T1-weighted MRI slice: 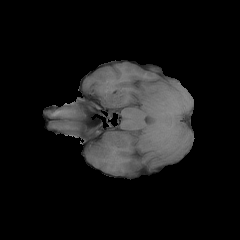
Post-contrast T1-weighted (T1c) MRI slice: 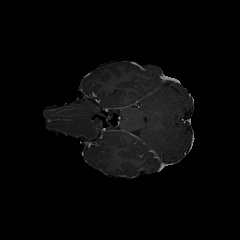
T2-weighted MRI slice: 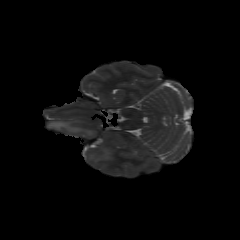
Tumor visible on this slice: yes